Field crop: maize
Growth stage: 2
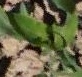
Species: maize